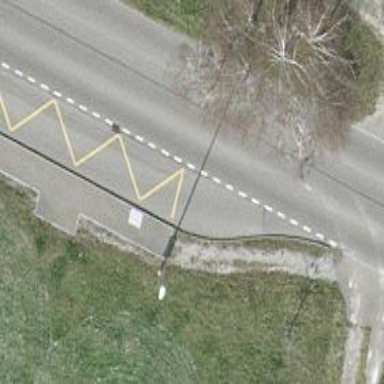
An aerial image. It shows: Bus stop along the road.